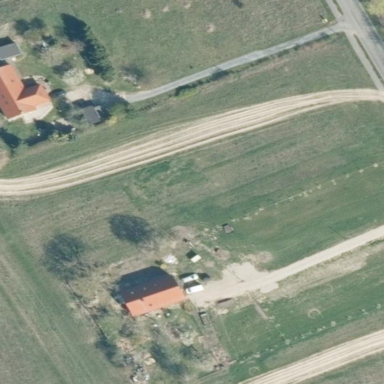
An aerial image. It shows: Farmyard area.